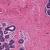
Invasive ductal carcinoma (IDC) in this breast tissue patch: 0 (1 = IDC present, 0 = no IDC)